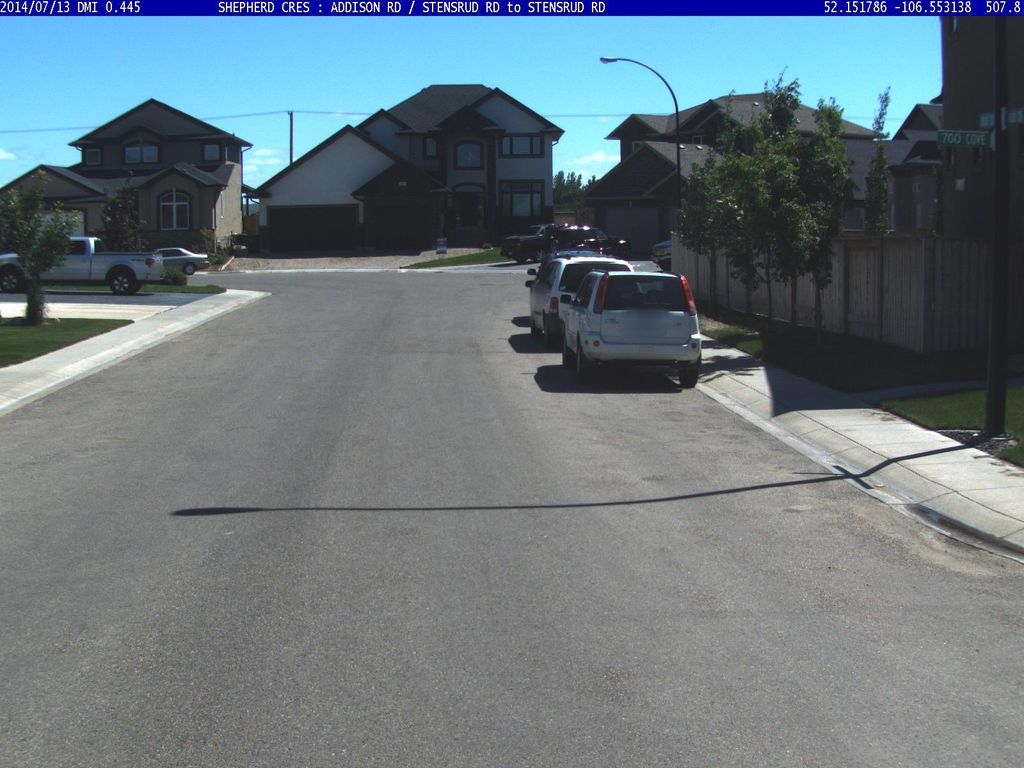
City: saskatoon